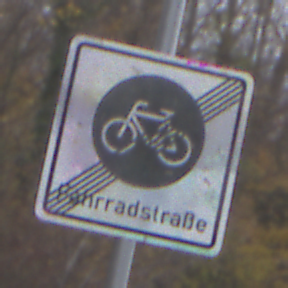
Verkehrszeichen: EndeFahrradstrasse
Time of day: MorningAfternoon
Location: Outdoor (Nature)
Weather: Overcast
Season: NotSpecified
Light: Natural